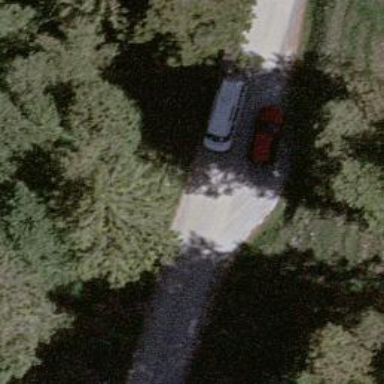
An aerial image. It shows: Passing place on the road.